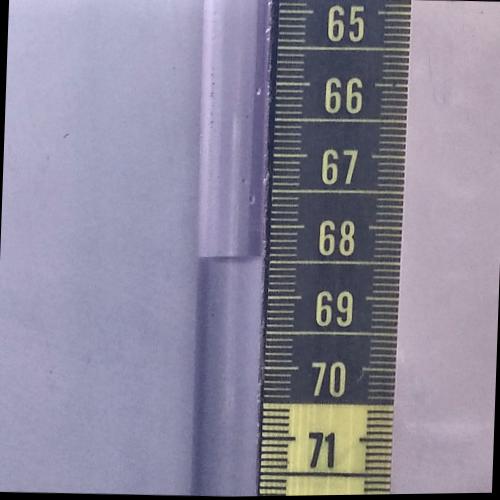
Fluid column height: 68.4 cm